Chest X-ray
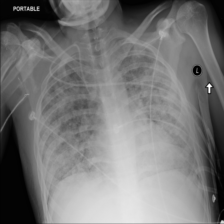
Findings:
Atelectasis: negative
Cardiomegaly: negative
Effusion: negative
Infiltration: negative
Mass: negative
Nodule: negative
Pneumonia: negative
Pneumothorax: negative
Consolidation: negative
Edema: positive
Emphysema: negative
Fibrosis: negative
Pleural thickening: negative
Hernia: negative